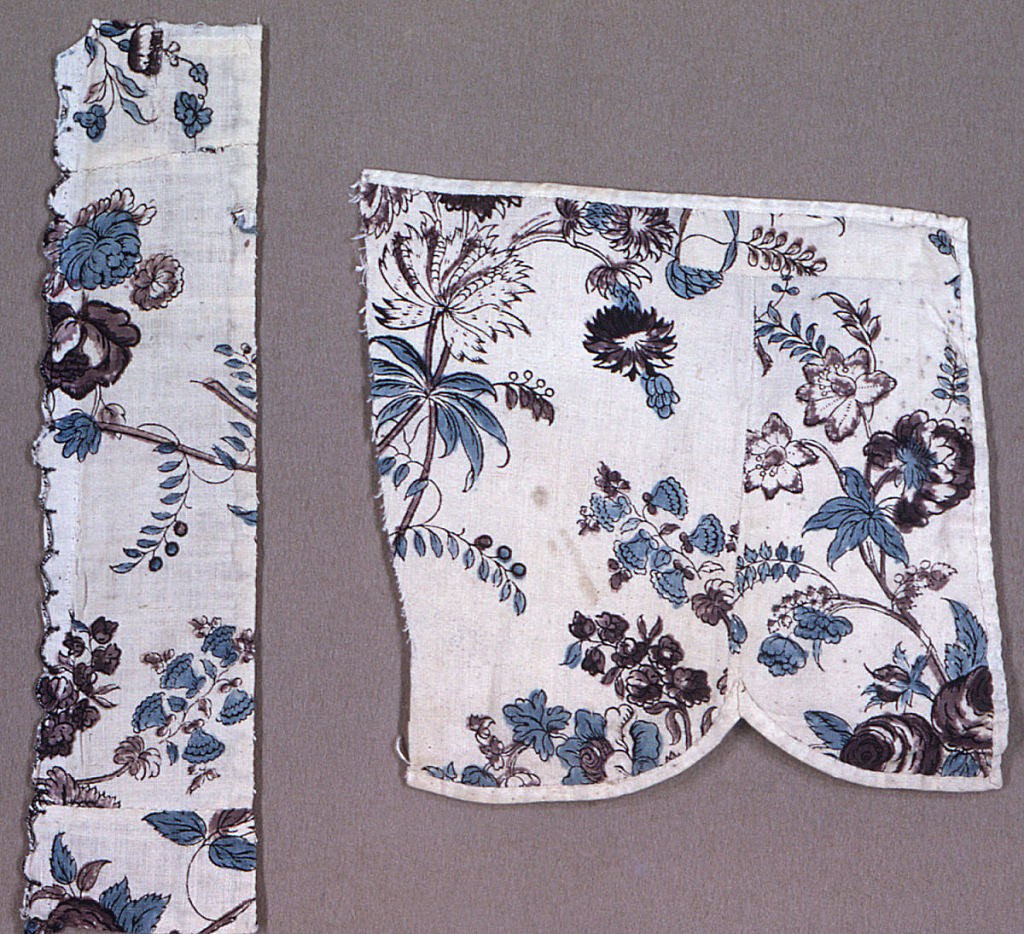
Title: Fragment
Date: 18th century
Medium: cotton Technique: relief printed on plain weave
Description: Stylistic flowers in purple, light blue and black on an off-white ground